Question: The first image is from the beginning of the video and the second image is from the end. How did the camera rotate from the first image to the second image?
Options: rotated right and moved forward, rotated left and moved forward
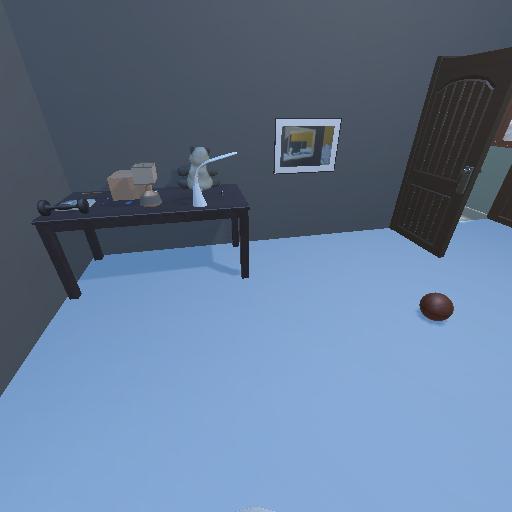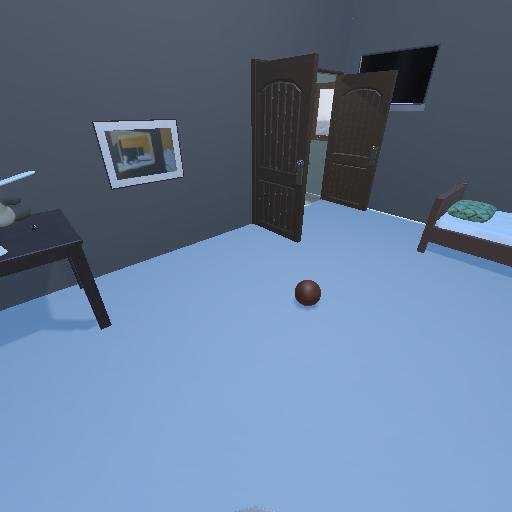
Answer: rotated right and moved forward